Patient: sex M, age 42
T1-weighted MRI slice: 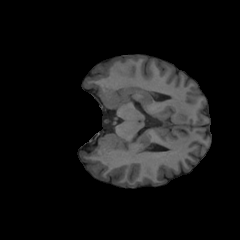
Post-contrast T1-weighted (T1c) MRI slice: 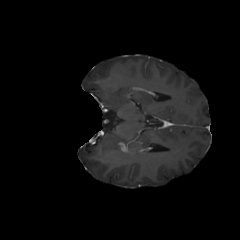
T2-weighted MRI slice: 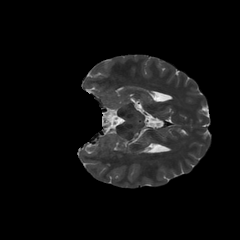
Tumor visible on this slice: no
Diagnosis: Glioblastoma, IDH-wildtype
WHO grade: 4